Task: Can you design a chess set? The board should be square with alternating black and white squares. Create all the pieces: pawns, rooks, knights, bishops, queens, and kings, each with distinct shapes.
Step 1483:
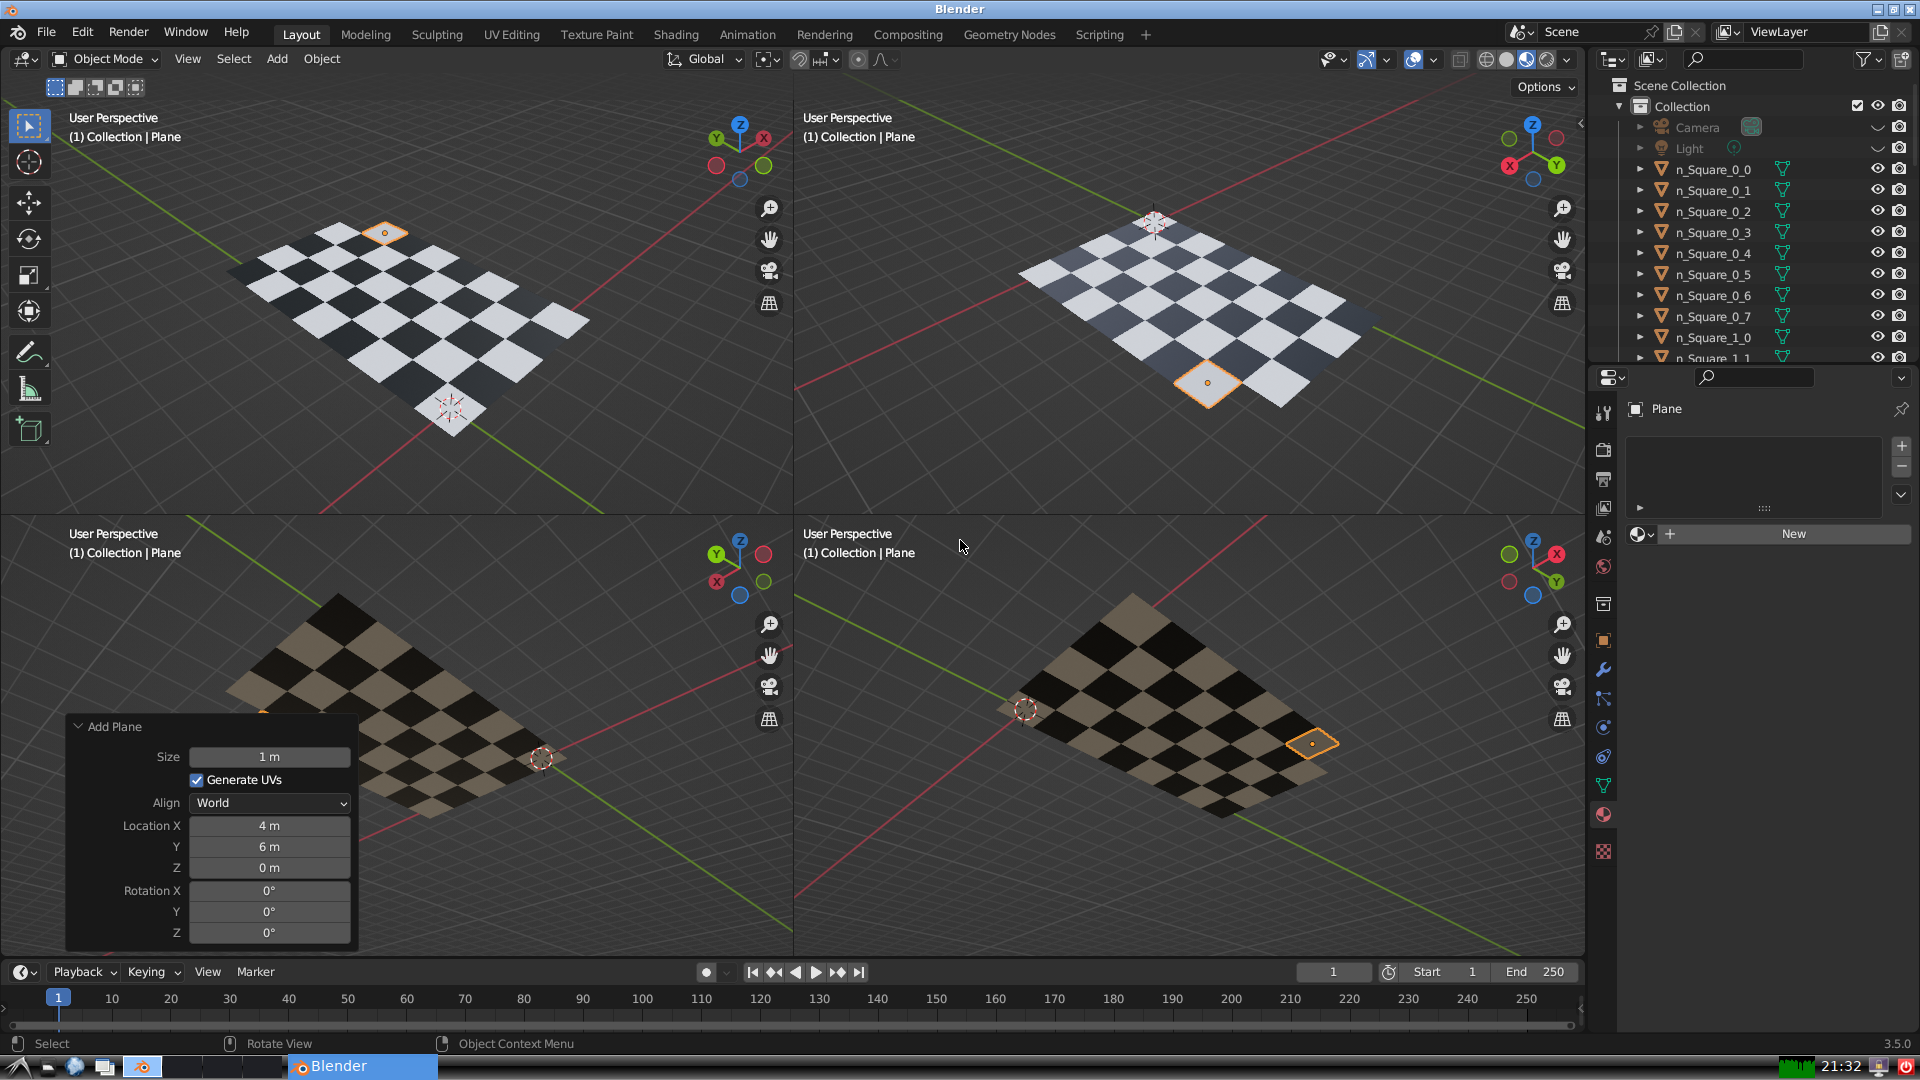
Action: {"key_press": ['Ctrl, Home']}